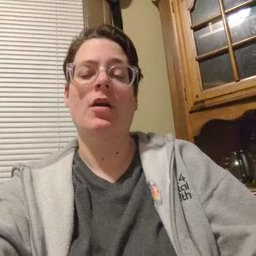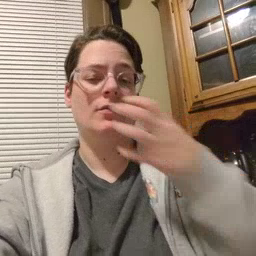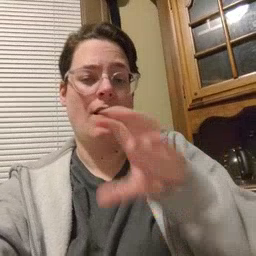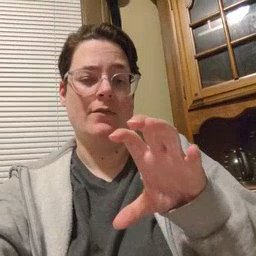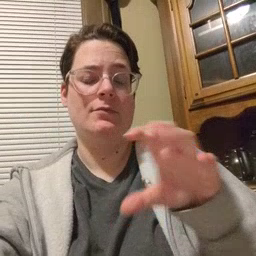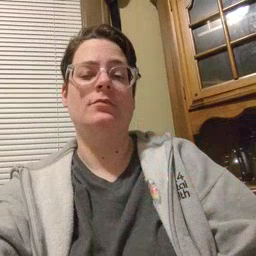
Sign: hot